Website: apple
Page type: billing-address
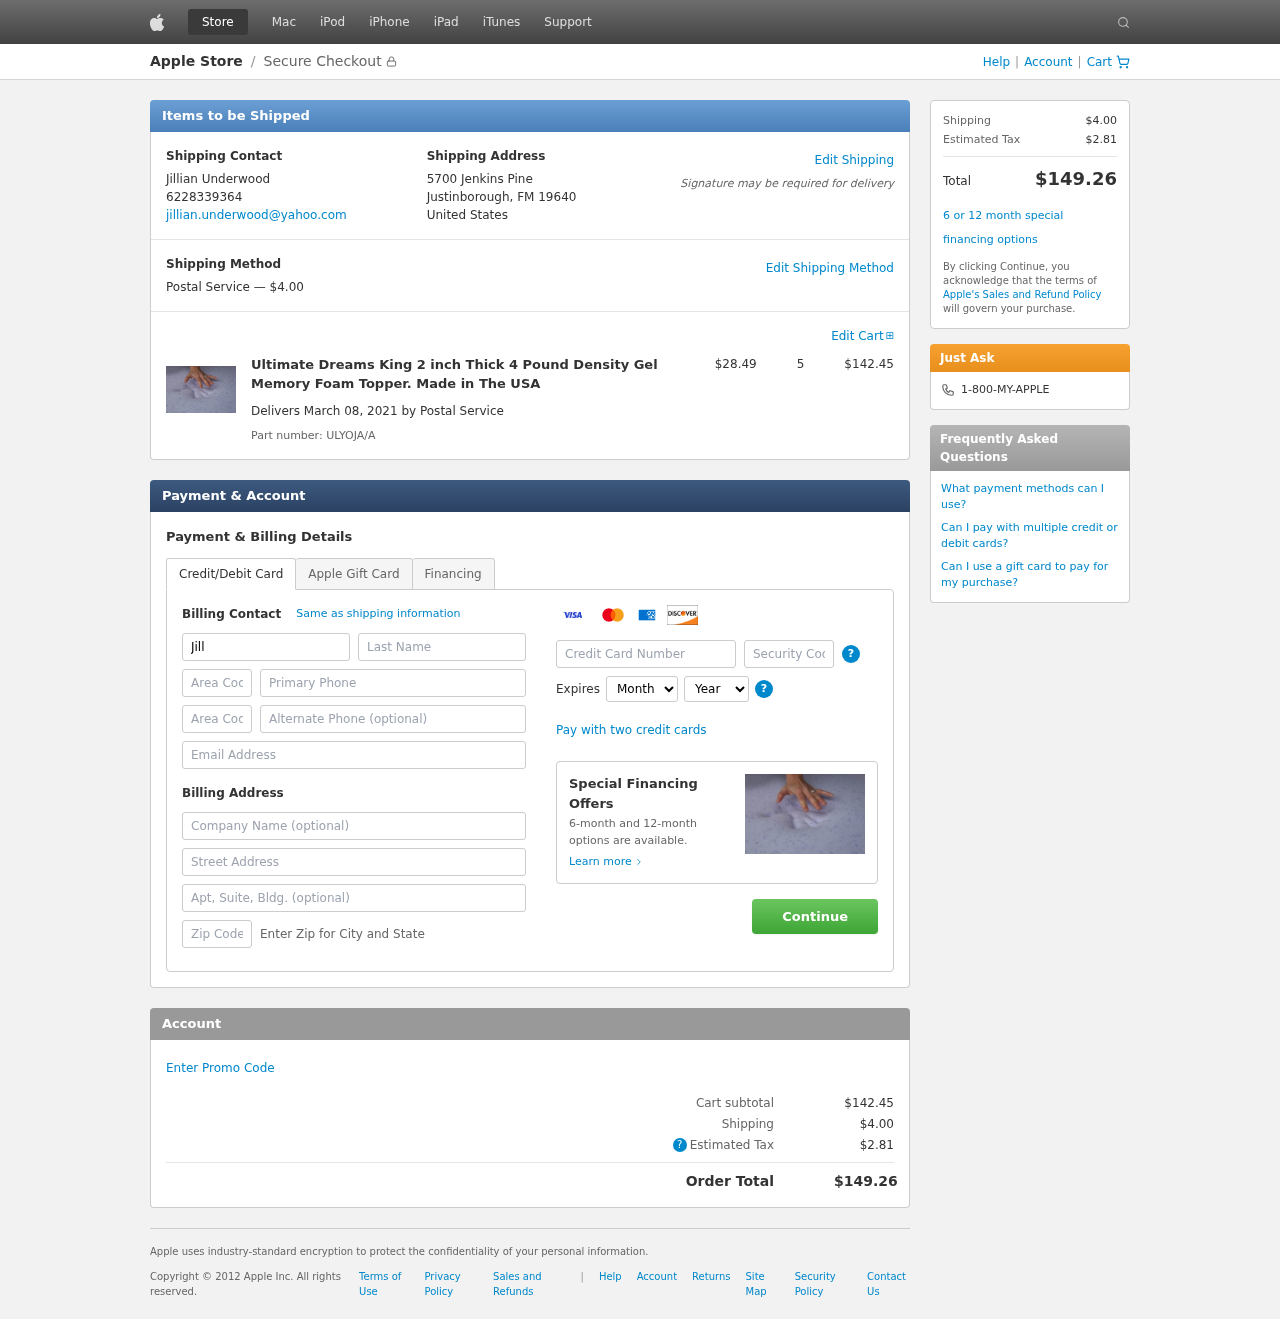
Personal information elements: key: PII_CARD_CVV
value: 5070
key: PII_CARD_EXPIRY_MONTH
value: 11
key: PII_CARD_EXPIRY_YEAR
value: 30
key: PII_CARD_NUMBER
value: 3452 3209 9662 721
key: PII_CITY_STATE_ZIP
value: Justinborough, FM 19640
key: PII_COMPANY
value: Hunt, Anderson and Mendoza
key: PII_COUNTRY
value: United States
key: PII_EMAIL
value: jillian.underwood@yahoo.com
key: PII_FIRSTNAME
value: Jillian
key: PII_FULLNAME
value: Jillian Underwood
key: PII_LASTNAME
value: Underwood
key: PII_PHONE
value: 6228339364
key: PII_PHONE_AREA
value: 622
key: PII_POSTCODE2
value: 33023
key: PII_STREET
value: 5700 Jenkins Pine
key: PII_STREET2
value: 80086 Jenkins Path Apt. 539
Product elements: key: PRODUCT1_NAME
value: Ultimate Dreams King 2 inch Thick 4 Pound Density Gel Memory Foam Topper. Made in The USA
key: PRODUCT1_PRICE
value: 28.49
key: PRODUCT1_QUANTITY
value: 5
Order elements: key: ORDER_SHIPPING_COST
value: $4.00
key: ORDER_SUBTOTAL
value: $142.45
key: ORDER_DELIVERY_DATE
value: March 08, 2021
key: ORDER_PART_NUMBER
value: ULYOJA/A
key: ORDER_TAX
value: $2.81
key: ORDER_TOTAL
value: $149.26